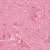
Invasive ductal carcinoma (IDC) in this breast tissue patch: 0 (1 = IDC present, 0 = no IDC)